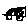
Label: car